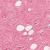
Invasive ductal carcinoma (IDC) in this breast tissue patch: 0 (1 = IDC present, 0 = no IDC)